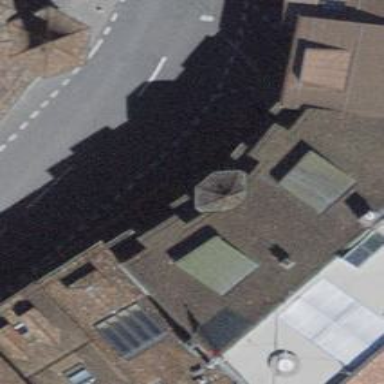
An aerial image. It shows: Footway with covered arcade.